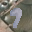
Label: 9